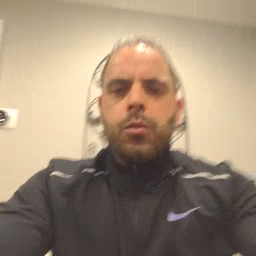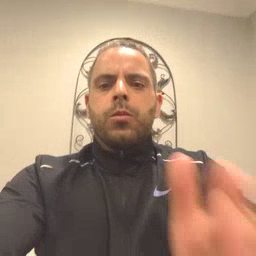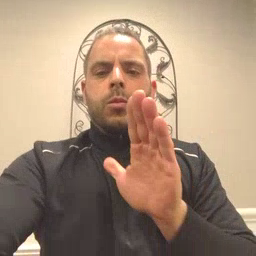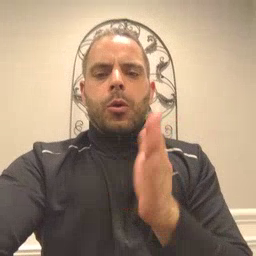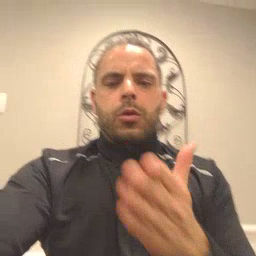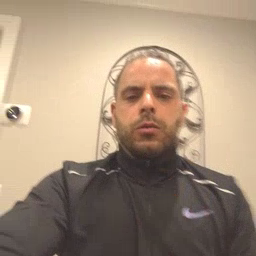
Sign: book